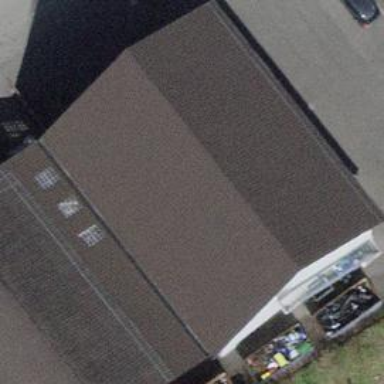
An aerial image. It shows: Garage building.